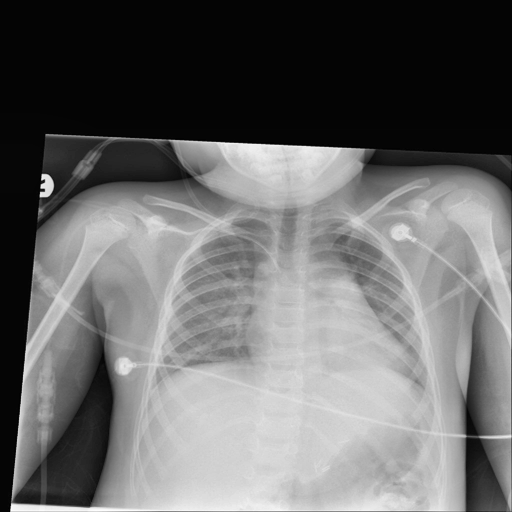
Finding: NORMAL